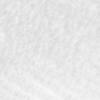
Label: no_change